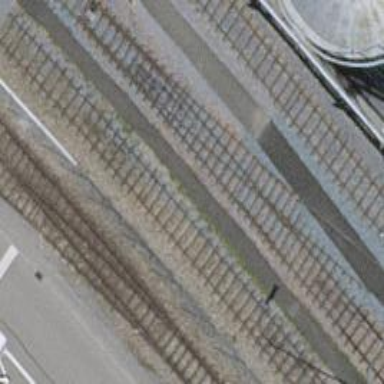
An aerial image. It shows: Railway switch.